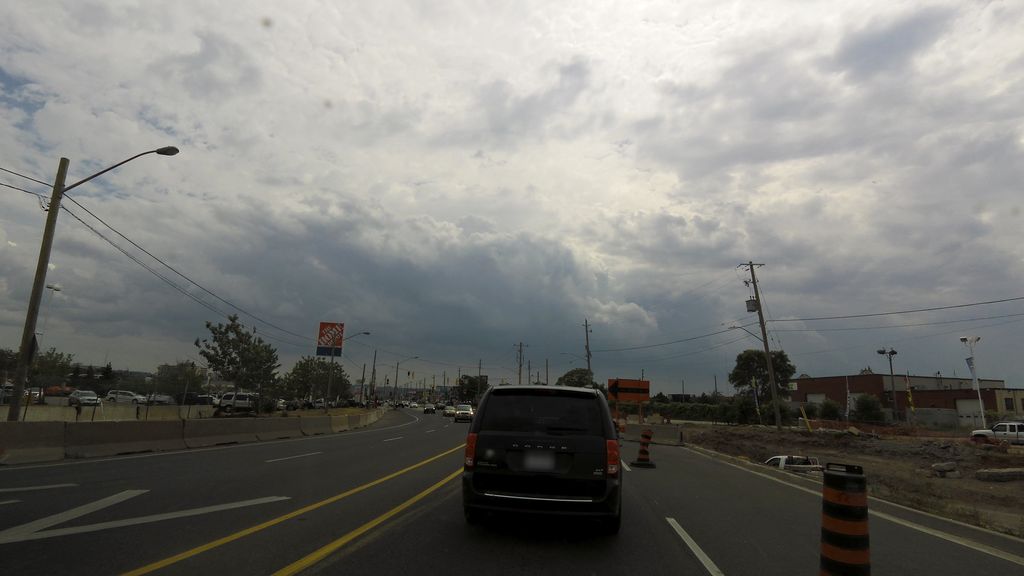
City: hamilton